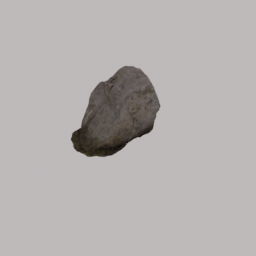
Label: nature